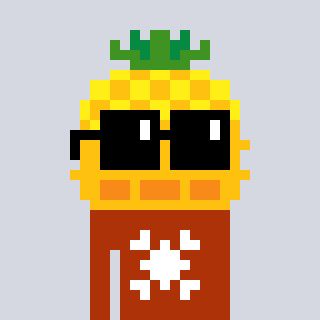
a pixel art character with square black sunglasses, a pineapple-shaped head and a hotbrown-colored body on a cool background